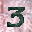
Label: 3